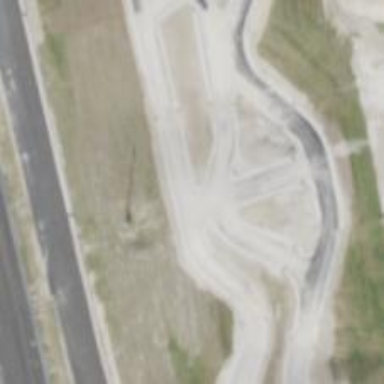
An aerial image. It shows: Motor sport raceway.